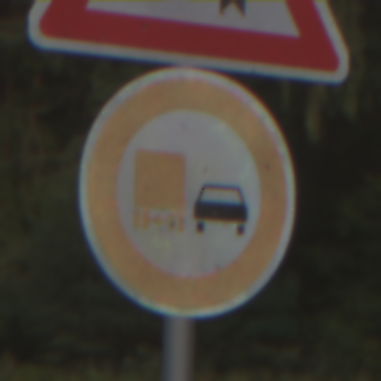
Verkehrszeichen: UeberholverbotKraftfahrzeuge
Zusatzzeichen oben: DoppelkurveZunaechstLinks
Umgebung: Outdoor, Nature
Tageszeit: SunriseSunset
Wetter: PartlyCloudy
Licht: Natural
Jahreszeit: NotSpecified
Kontrast: MediumContrast